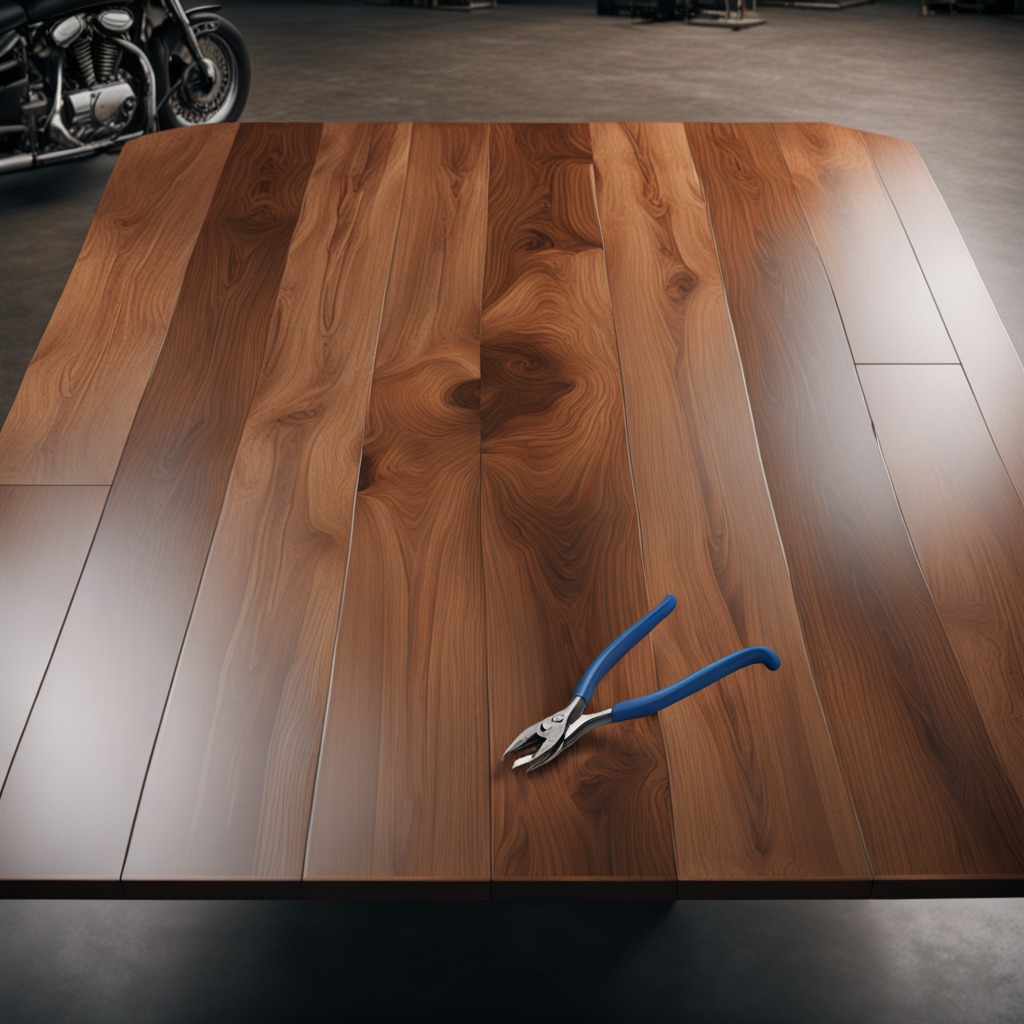
A plier is lying on the wooden table.